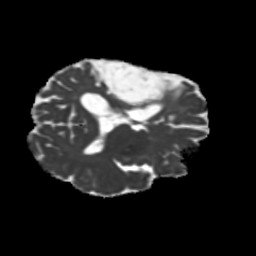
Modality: MD
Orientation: axial
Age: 61
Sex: female
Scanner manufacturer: siemens
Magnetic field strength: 3 T
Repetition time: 5.25 s
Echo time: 0.08 s